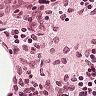
Metastatic tissue present: no